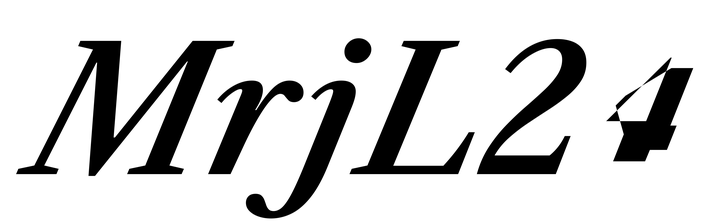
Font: LibreCaslonText-Italic_SemiBold_Italic